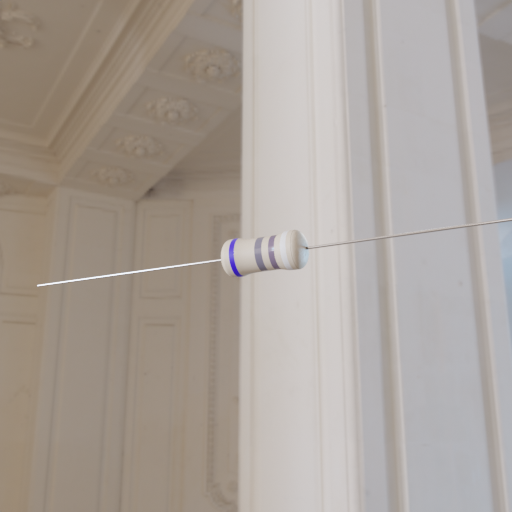
Resistor colour bands (in order): blue, gray, gray, white